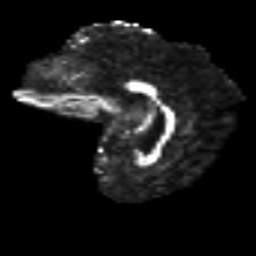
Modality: FA
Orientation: sagittal
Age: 46
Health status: ill
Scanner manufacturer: philips
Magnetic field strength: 3 T
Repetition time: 9 s
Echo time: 0.127 s